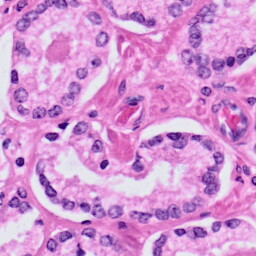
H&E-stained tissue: Prostate